Field crop: tomato
Growth stage: 1
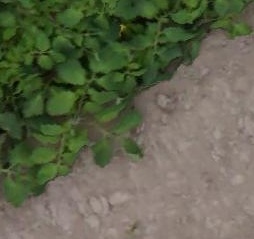
Species: tomato